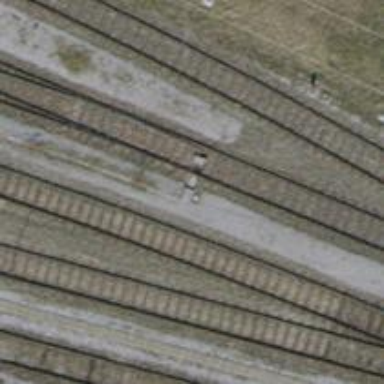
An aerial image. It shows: Railway switch.